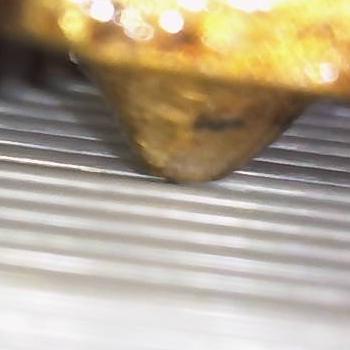
Flow rate: 69%